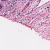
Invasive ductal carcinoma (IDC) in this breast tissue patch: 0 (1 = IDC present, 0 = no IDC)